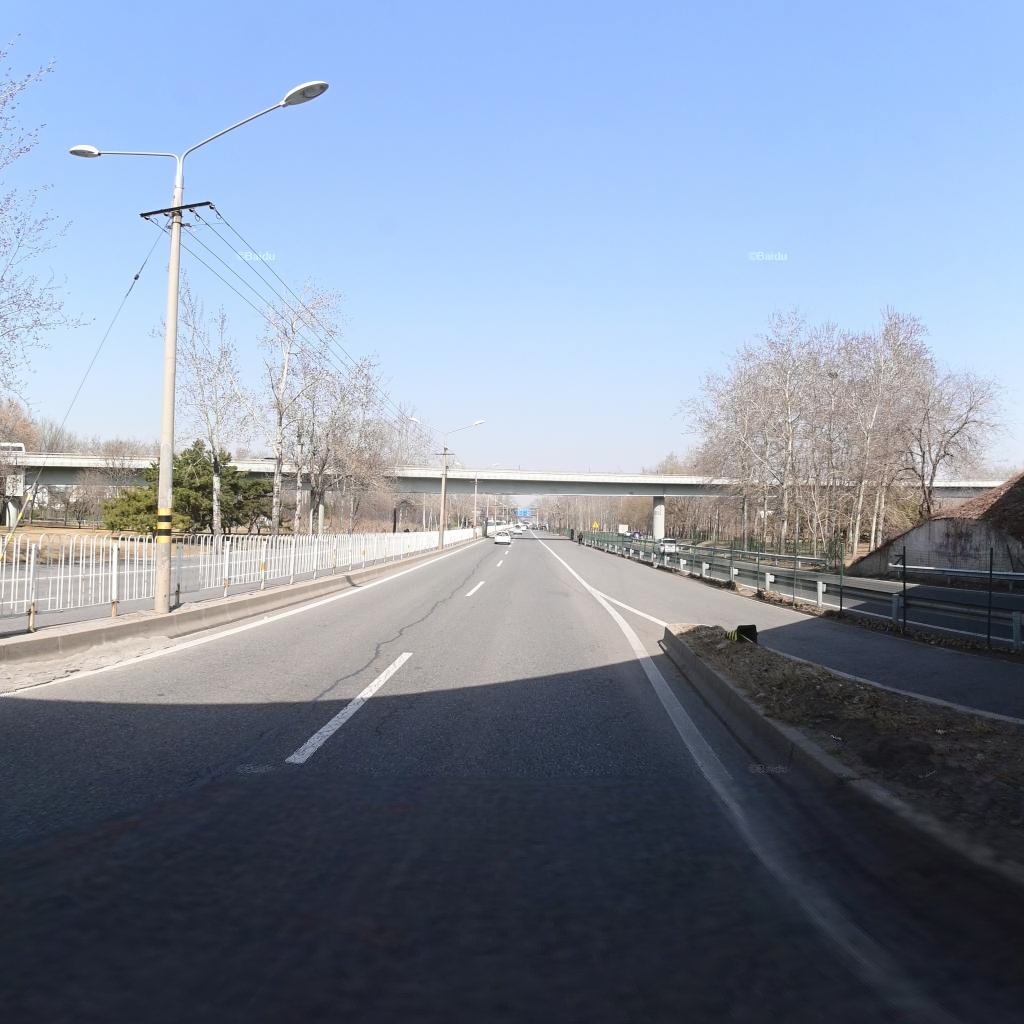
Region: Chaoyang
Road damage annotations: longitudinal patch